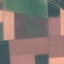
Label: AnnualCrop